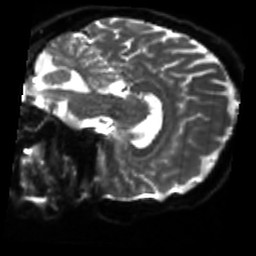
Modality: sbref
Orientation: sagittal
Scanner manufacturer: siemens
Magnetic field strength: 3 T
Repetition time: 4 s
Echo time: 0.0594 s